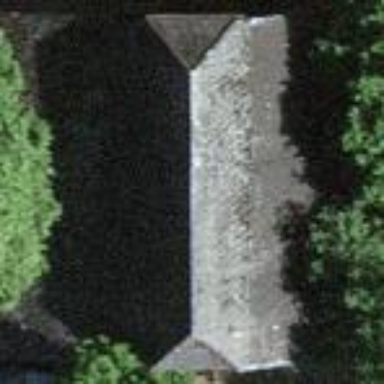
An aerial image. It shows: Barn.